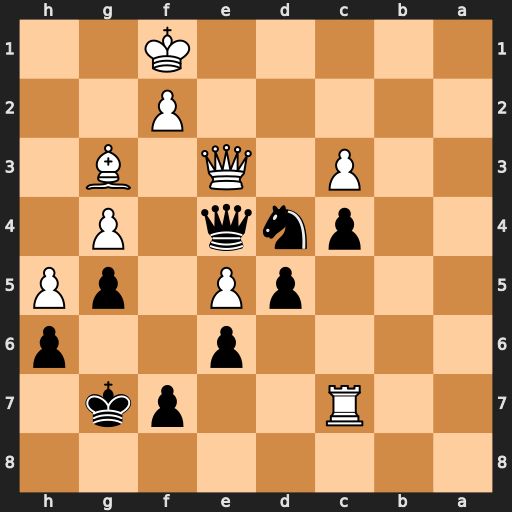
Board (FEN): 8/2R2pk1/4p2p/3pP1pP/2pnq1P1/2P1Q1B1/5P2/5K2
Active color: b
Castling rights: -
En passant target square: -
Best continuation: Qh1#